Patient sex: M
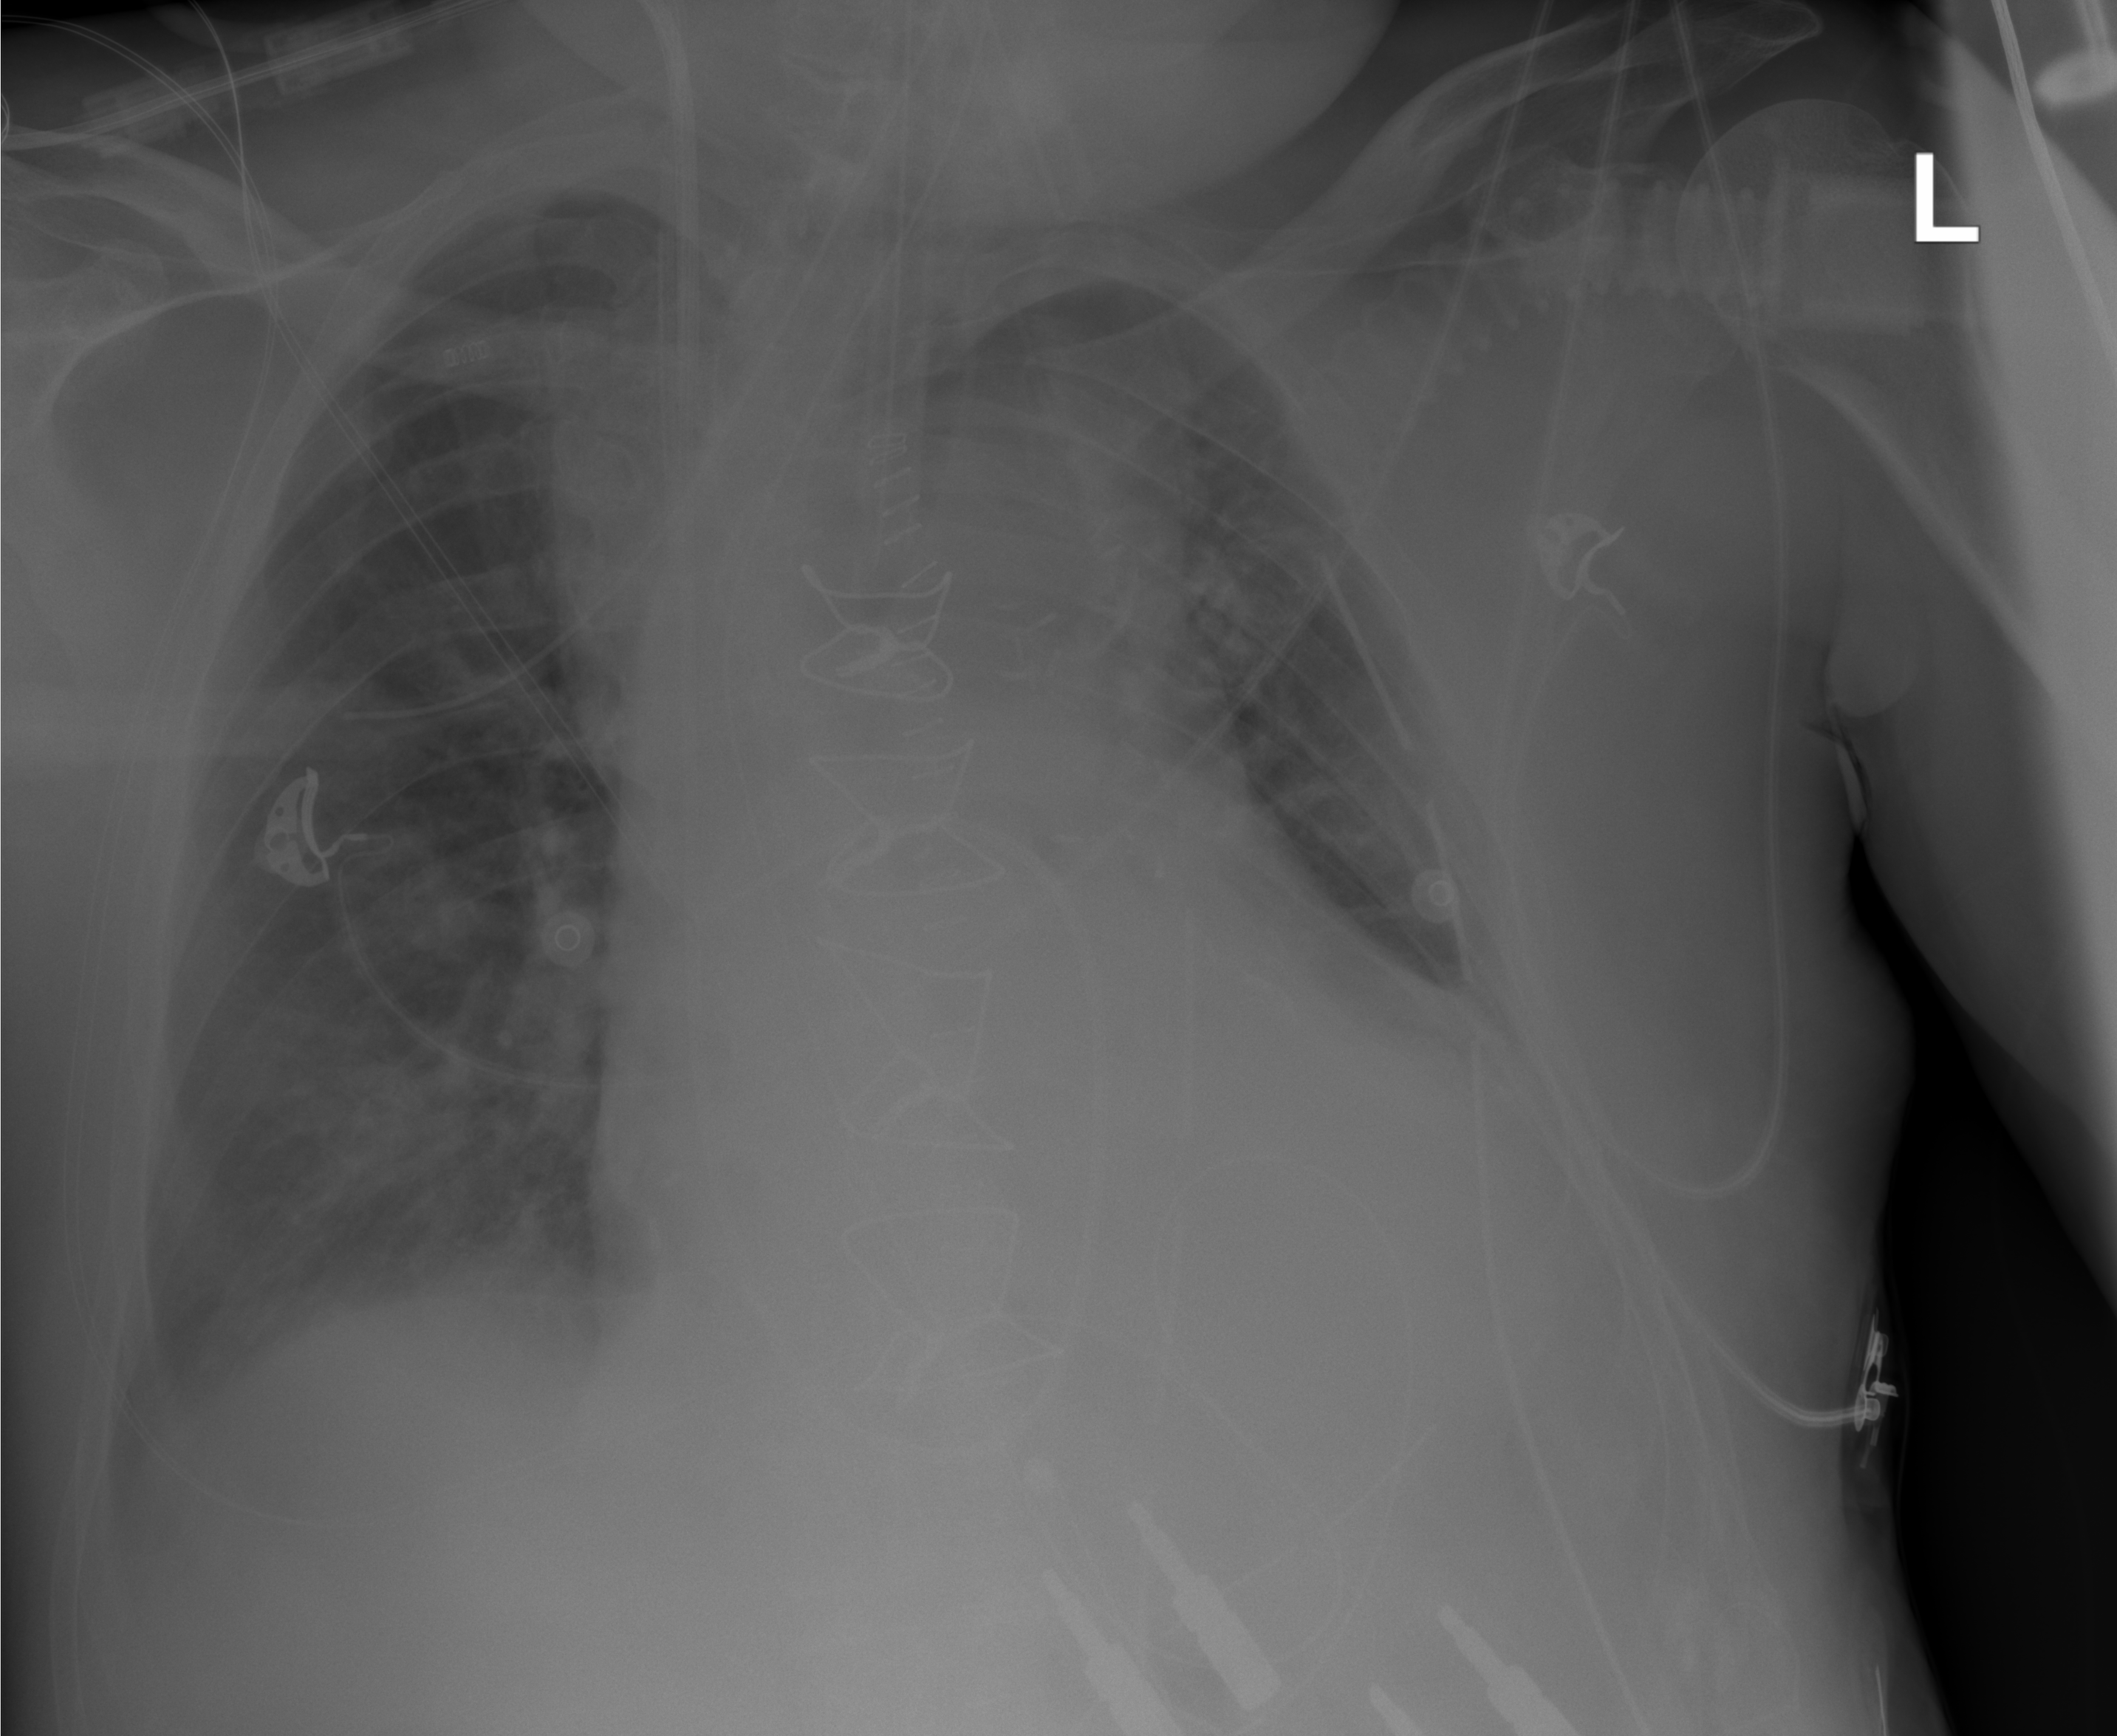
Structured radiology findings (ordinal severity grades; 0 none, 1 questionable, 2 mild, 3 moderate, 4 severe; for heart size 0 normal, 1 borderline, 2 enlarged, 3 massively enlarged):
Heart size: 2
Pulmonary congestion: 2
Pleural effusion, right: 2
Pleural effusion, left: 2
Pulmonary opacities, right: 2
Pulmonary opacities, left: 0
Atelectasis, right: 2
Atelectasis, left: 2